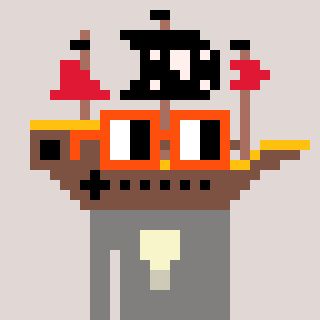
a pixel art character with square orange glasses, a pirateship-shaped head and a bluegrey-colored body on a warm background